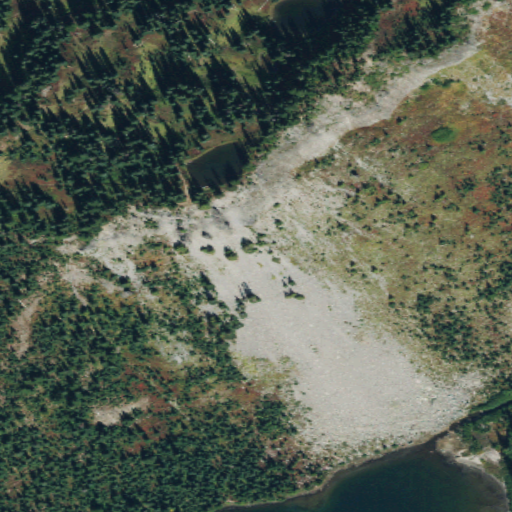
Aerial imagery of mountain in Washington named Faraway Rock containing shrub, evergreen forest, barren land, and open water